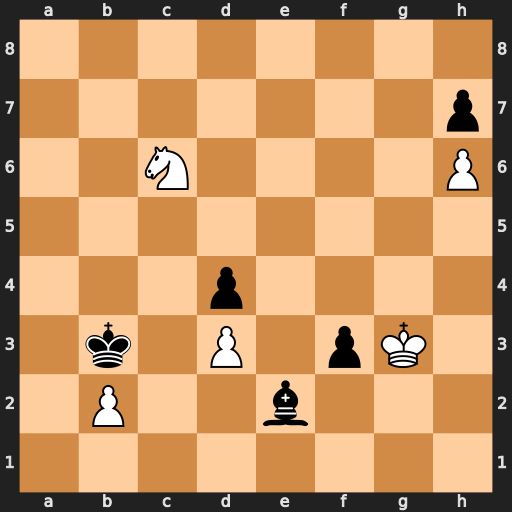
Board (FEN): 8/7p/2N4P/8/3p4/1k1P1pK1/1P2b3/8
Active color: w
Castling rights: -
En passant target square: -
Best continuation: Nxd4+ Kxb2 Nxe2 fxe2 Kf2 e1=B+ Kxe1 Kc3 Ke2 Kd4 Kd2